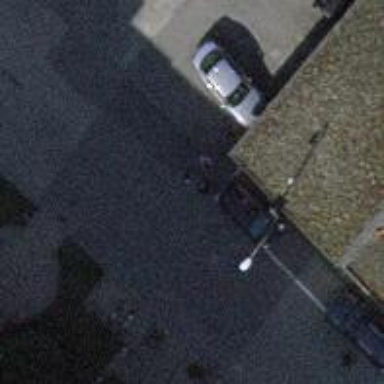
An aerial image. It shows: Street side parking area.